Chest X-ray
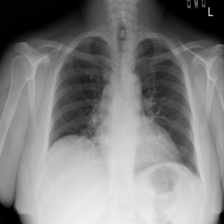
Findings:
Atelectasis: negative
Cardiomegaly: negative
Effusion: negative
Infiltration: negative
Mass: negative
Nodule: negative
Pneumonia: negative
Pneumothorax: negative
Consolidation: negative
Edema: negative
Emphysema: negative
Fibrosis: negative
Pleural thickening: negative
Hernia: negative